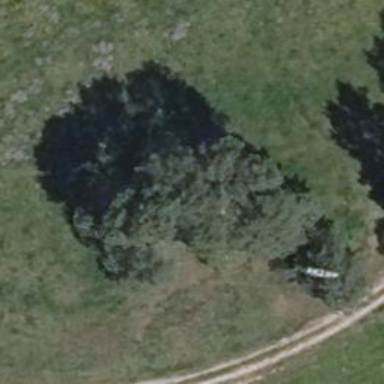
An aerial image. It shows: Deciduous broadleaved tree.